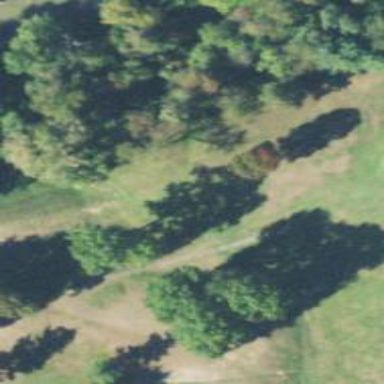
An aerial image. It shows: Golf course.